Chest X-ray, PA view. Patient: 61 years old, sex F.
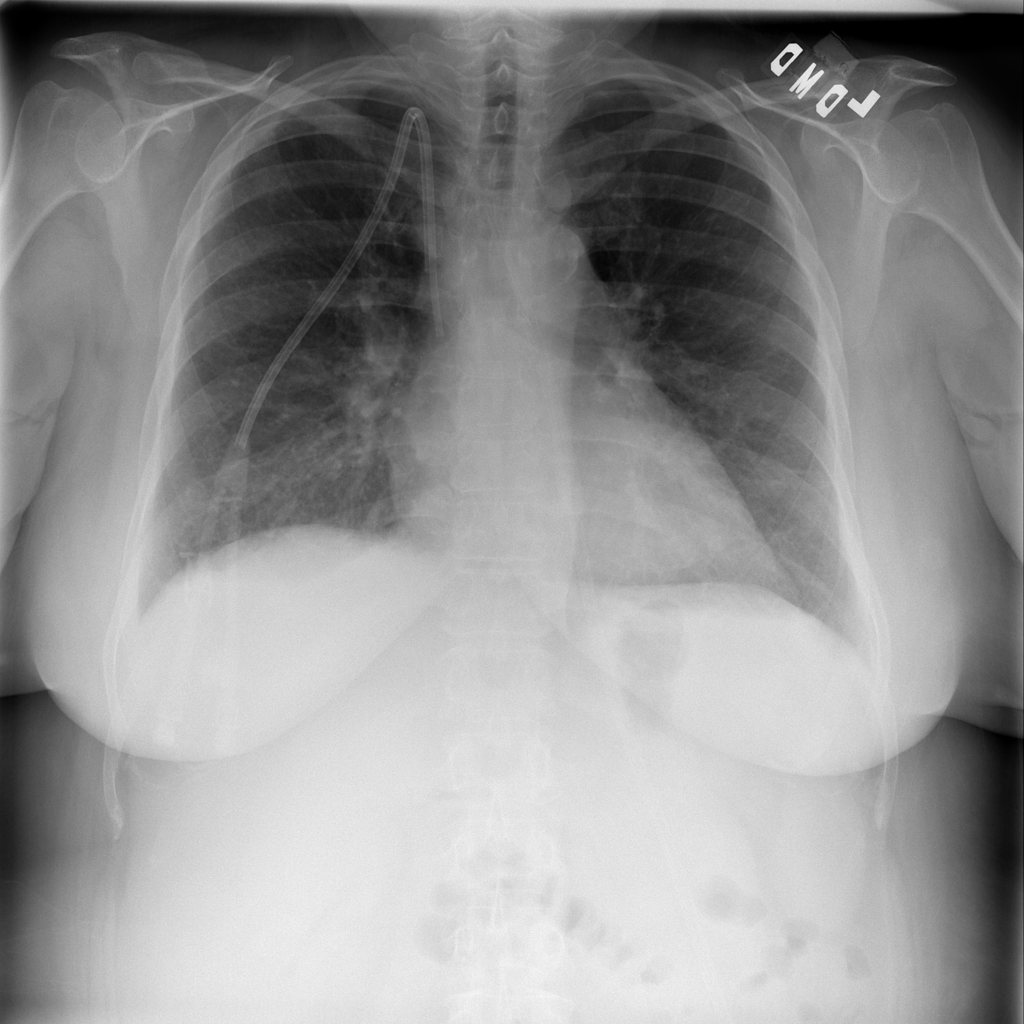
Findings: No Finding